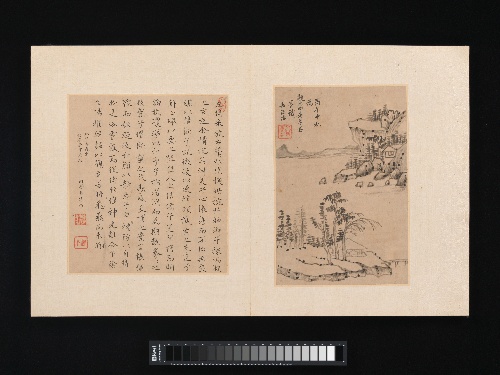
Title: 清   諸家   名家書畫   冊|Album of painting and calligraphy for Maoshu
Artist: Various artists
Date: 1666–80
Object type: Album leaves
Classification: Paintings
Medium: Album of fourteen paintings and facing pages of calligraphy; ink and color on paper
Culture: China
Period: Qing dynasty (1644–1911)
Dimensions: Image (each leaf, various image sizes): 13 3/4 × 11 1/8 in. (34.9 × 28.3 cm)
Each double leaf: 13 3/4 × 22 1/4 in. (34.9 × 56.5 cm)
Album: 13 3/4 × 11 1/8 × 1 1/4 in. (34.9 × 28.3 × 3.2 cm)
Department: Asian Art
Credit line: Gift of Julia and John Curtis, 2015
Accession year: 2015
Repository: Metropolitan Museum of Art, New York, NY
Tags: Landscapes|Calligraphy